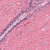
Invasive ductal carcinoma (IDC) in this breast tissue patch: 0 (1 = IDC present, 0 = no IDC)